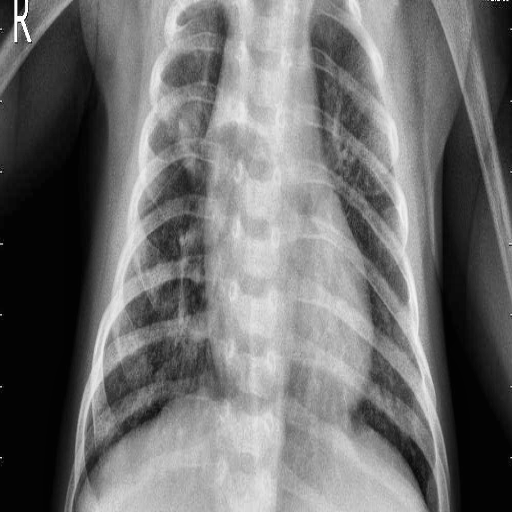
Finding: PNEUMONIA